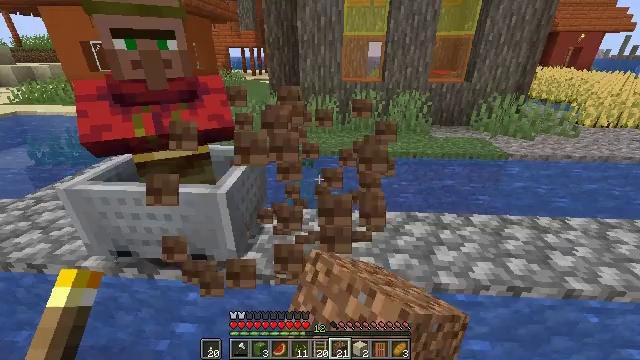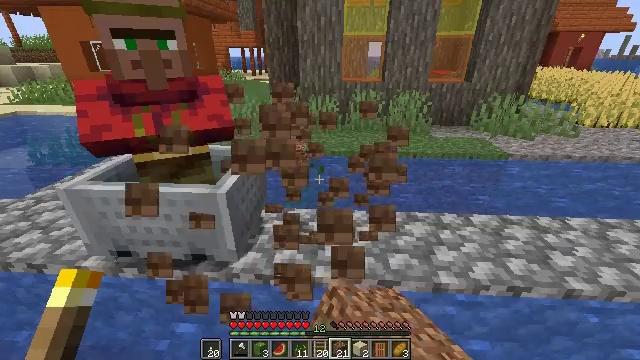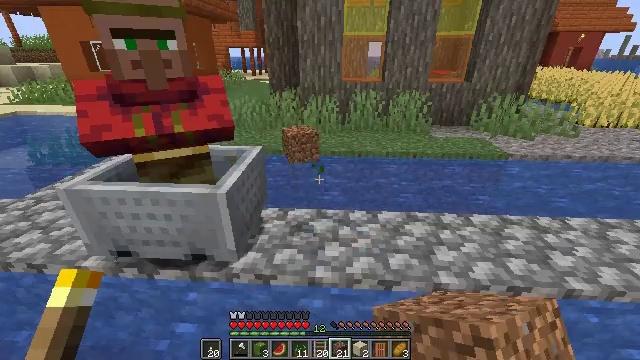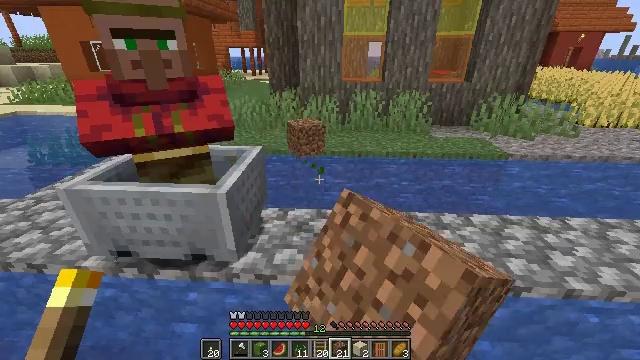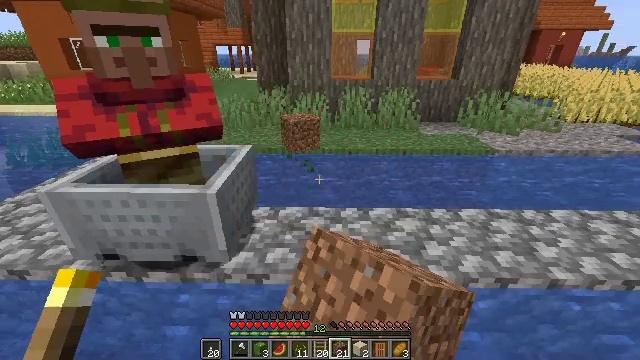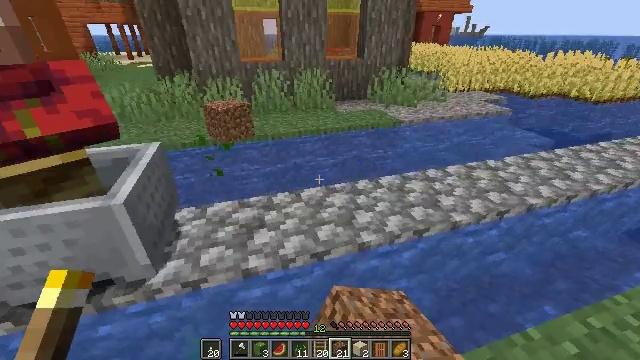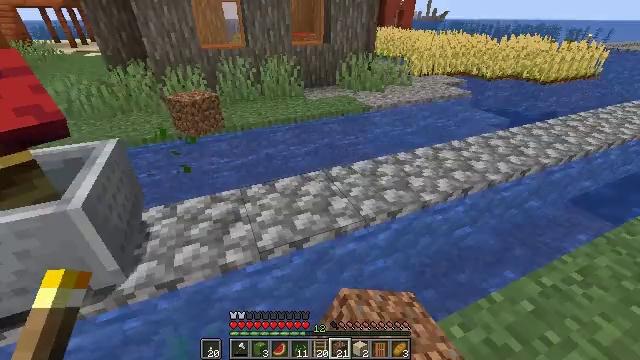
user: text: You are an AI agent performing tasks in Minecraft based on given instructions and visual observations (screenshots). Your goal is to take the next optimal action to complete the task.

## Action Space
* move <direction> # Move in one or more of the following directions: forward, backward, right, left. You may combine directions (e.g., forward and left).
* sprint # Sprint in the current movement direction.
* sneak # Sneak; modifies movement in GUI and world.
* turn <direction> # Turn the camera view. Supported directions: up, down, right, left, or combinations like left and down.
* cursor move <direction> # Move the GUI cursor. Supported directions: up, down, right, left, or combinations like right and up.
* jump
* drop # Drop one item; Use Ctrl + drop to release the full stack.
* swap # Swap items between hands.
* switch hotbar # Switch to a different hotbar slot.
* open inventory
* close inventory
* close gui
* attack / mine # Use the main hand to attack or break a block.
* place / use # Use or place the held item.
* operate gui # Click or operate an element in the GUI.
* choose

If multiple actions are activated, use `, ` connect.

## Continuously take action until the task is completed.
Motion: motion action
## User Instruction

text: Harvest seagrass from the waterbed.
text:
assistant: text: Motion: attack / mine
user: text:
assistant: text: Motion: attack / mine
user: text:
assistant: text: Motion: attack / mine
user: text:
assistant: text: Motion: turn right, attack / mine
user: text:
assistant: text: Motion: turn right and down
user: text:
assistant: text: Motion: turn right and down
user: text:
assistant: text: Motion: no_op